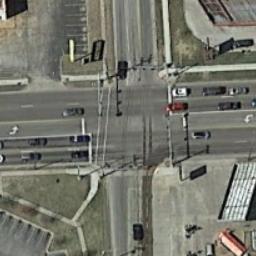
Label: intersection